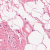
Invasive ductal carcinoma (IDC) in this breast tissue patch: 0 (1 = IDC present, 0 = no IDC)